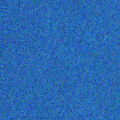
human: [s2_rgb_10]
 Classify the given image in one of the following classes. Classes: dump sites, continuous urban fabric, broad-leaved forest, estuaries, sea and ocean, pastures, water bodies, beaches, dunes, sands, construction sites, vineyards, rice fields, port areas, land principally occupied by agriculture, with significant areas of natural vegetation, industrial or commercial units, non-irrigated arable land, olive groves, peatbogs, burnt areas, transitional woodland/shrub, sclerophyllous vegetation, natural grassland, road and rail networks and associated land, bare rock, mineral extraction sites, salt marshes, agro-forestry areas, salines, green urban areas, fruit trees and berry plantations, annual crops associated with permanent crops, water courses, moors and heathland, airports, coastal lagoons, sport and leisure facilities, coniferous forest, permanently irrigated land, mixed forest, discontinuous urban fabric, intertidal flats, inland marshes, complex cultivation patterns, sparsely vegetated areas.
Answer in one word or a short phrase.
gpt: sea and ocean